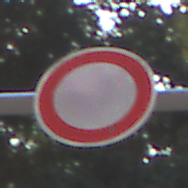
Verkehrszeichen: VerbotFahrzeugeAllerArt
Umgebung: Outdoor, Suburban
Tageszeit: MorningAfternoon
Wetter: PartlyCloudy
Licht: Natural
Jahreszeit: NotSpecified
Kontrast: LowContrast